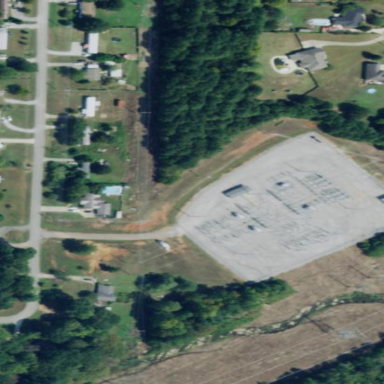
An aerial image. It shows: Power substation with transmission level designation. It is enclosed by fence.